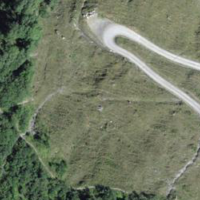
EUNIS habitat code: 23
Species observed at this site:
Sorbus aucuparia